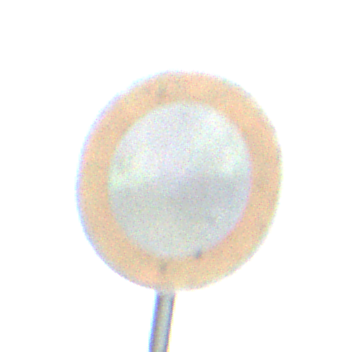
Verkehrszeichen: VerbotFahrzeugeAllerArt
Umgebung: Roofed, Beach
Tageszeit: Midday
Wetter: Overcast
Licht: Natural
Jahreszeit: NotSpecified
Kontrast: LowContrast